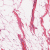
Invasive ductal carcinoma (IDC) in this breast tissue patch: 0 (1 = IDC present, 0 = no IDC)